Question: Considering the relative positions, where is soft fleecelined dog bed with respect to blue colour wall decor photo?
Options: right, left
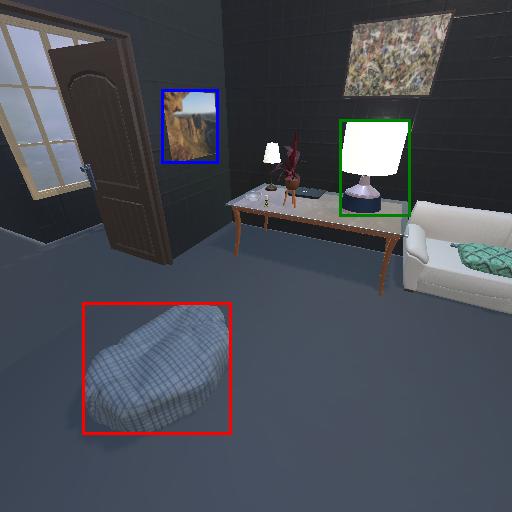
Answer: right